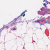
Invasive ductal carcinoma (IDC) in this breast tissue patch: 0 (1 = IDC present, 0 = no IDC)